Question: I am looking for an existing .net image library to generate an image with the following requirements.
1. An image with a solid color background.
2. On top of the solid background is a pattern (from a small image tiled across the base image on #1) where I should be able to set it's opacity. #1 and #2 completes the background
3. 3 text areas would be placed on top of the background. starting from fixed positions.
4. Should be able to set fonts, sizes, colors, position.
The image layout looks like this.

Already accomplished this using GDI+ and ImageMagick. Thanks for answering
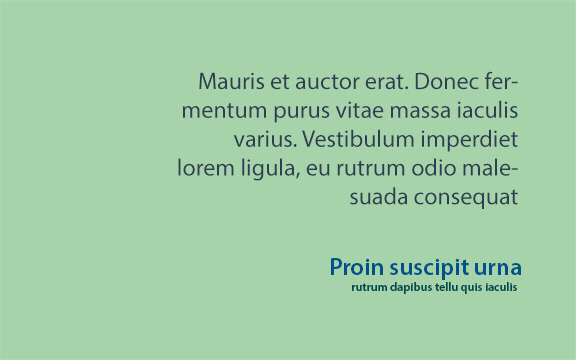
Answer: I use ImageMagick. Is a powerful tool suite to create, edit, compose, or convert bitmap images. Is free software
See: <URL>
Here are just a few examples of what ImageMagick can do:
Format conversion: convert an image from one format to another (e.g. PNG to JPEG).
Transform: resize, rotate, crop, flip or trim an image.
Transparency: render portions of an image invisible.
Draw: add shapes or text to an image.
Decorate: add a border or frame to an image.
Special effects: blur, sharpen, threshold, or tint an image.
Animation: create a GIF animation sequence from a group of images.
Text & comments: insert descriptive or artistic text in an image.
Image identification: describe the format and attributes of an image.
Composite: overlap one image over another.
Montage: juxtapose image thumbnails on an image canvas.
Generalized pixel distortion: correct for, or induce image distortions including perspective.
Morphology of shapes: extract features, describe shapes and recognize patterns in images.
Motion picture support: read and write the common image formats used in digital film work.
Image calculator: apply a mathematical expression to an image or image channels.
Discrete Fourier transform: implements the forward and inverse DFT.
Color management: accurate color management with color profiles or in lieu of-- built-in gamma compression or expansion as demanded by the colorspace.
High dynamic-range images: accurately represent the wide range of intensity levels found in real scenes ranging from the brightest direct sunlight to the deepest darkest shadows.
Encipher or decipher an image: convert ordinary images into unintelligible gibberish and back again.
Virtual pixel support: convenient access to pixels outside the image region.
Large image support: read, process, or write mega-, giga-, or tera-pixel image sizes.
Threads of execution support: ImageMagick is thread safe and most internal algorithms execute in parallel to take advantage of speed-ups offered by multicore processor chips.
Distributed pixel cache: offload intermediate pixel storage to one or more remote servers.
Heterogeneous distributed processing: certain algorithms are OpenCL-enabled to take advantage of speed-ups offered by executing in concert across heterogeneous platforms consisting
of CPUs, GPUs, and other processors.
ImageMagick on the iPhone: convert, edit, or compose images on your iOS device such as the iPhone or iPad.